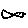
Label: fish